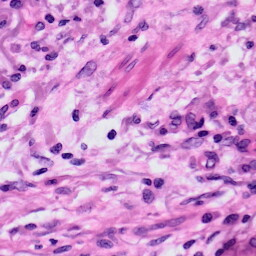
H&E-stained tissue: Skin